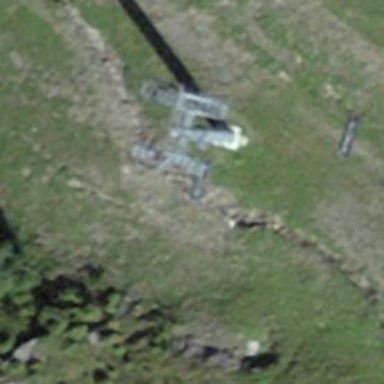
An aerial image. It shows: Chair lift.